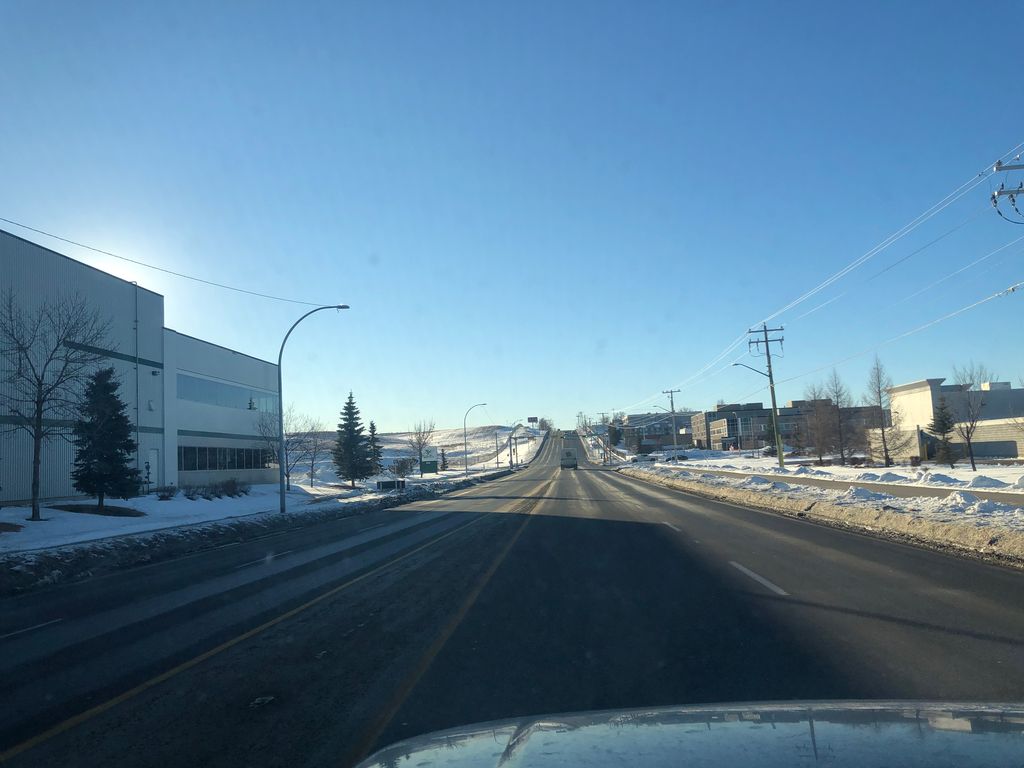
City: calgary